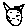
Label: cat